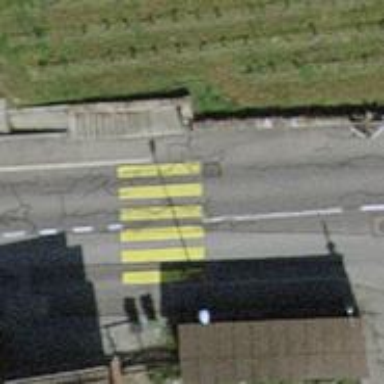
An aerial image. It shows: Marked crossing with zebra markings on the road.